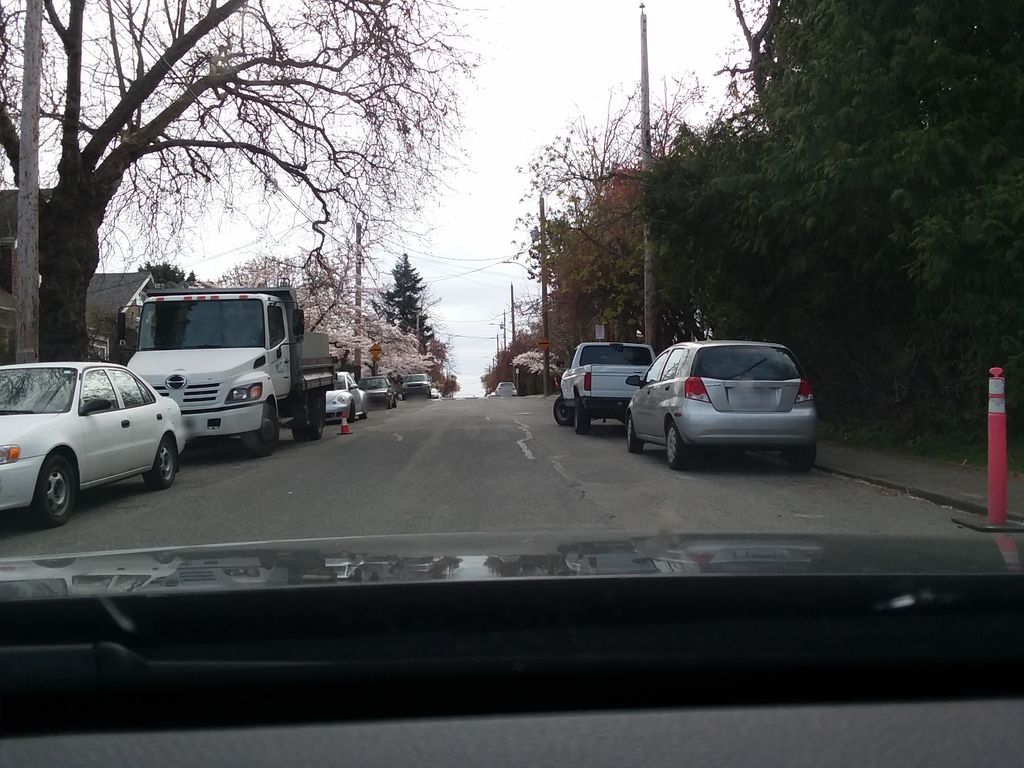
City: victoria